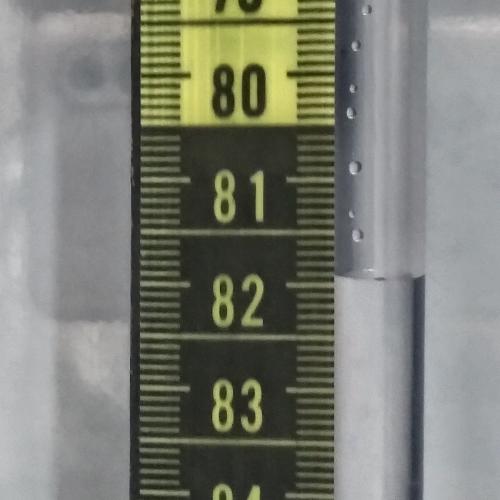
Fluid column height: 81.9 cm